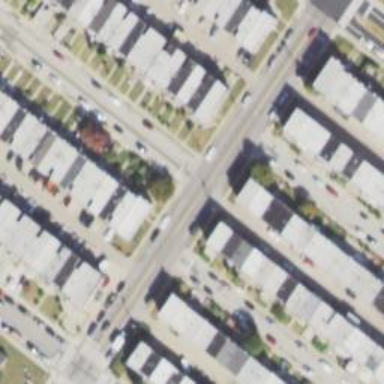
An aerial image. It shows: Alley classified as service road.